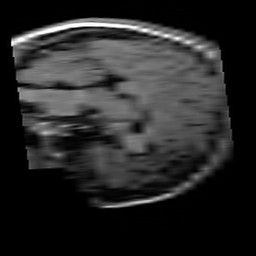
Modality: T1w
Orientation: sagittal
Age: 21
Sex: female
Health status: healthy
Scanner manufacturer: siemens
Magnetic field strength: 3 T
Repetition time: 4.1 s
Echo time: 0.0085 s